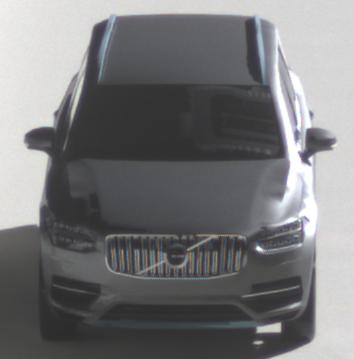
Make: Volvo
Model: XC90 B5
Detailed model: XC90 (L)
Model produced from: 2019/08
Model produced until: 2020/04
Doors: 5
Color: gray
Road condition: dry road
Daytime: morning or afternoon
Contrast: high contrast